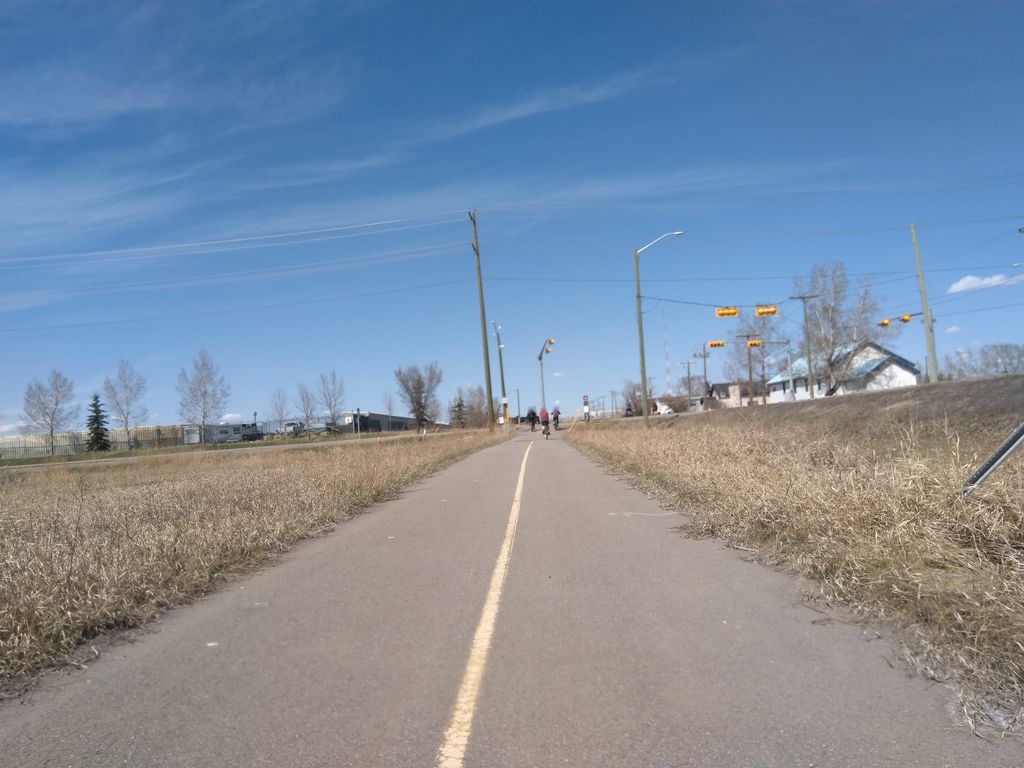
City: calgary